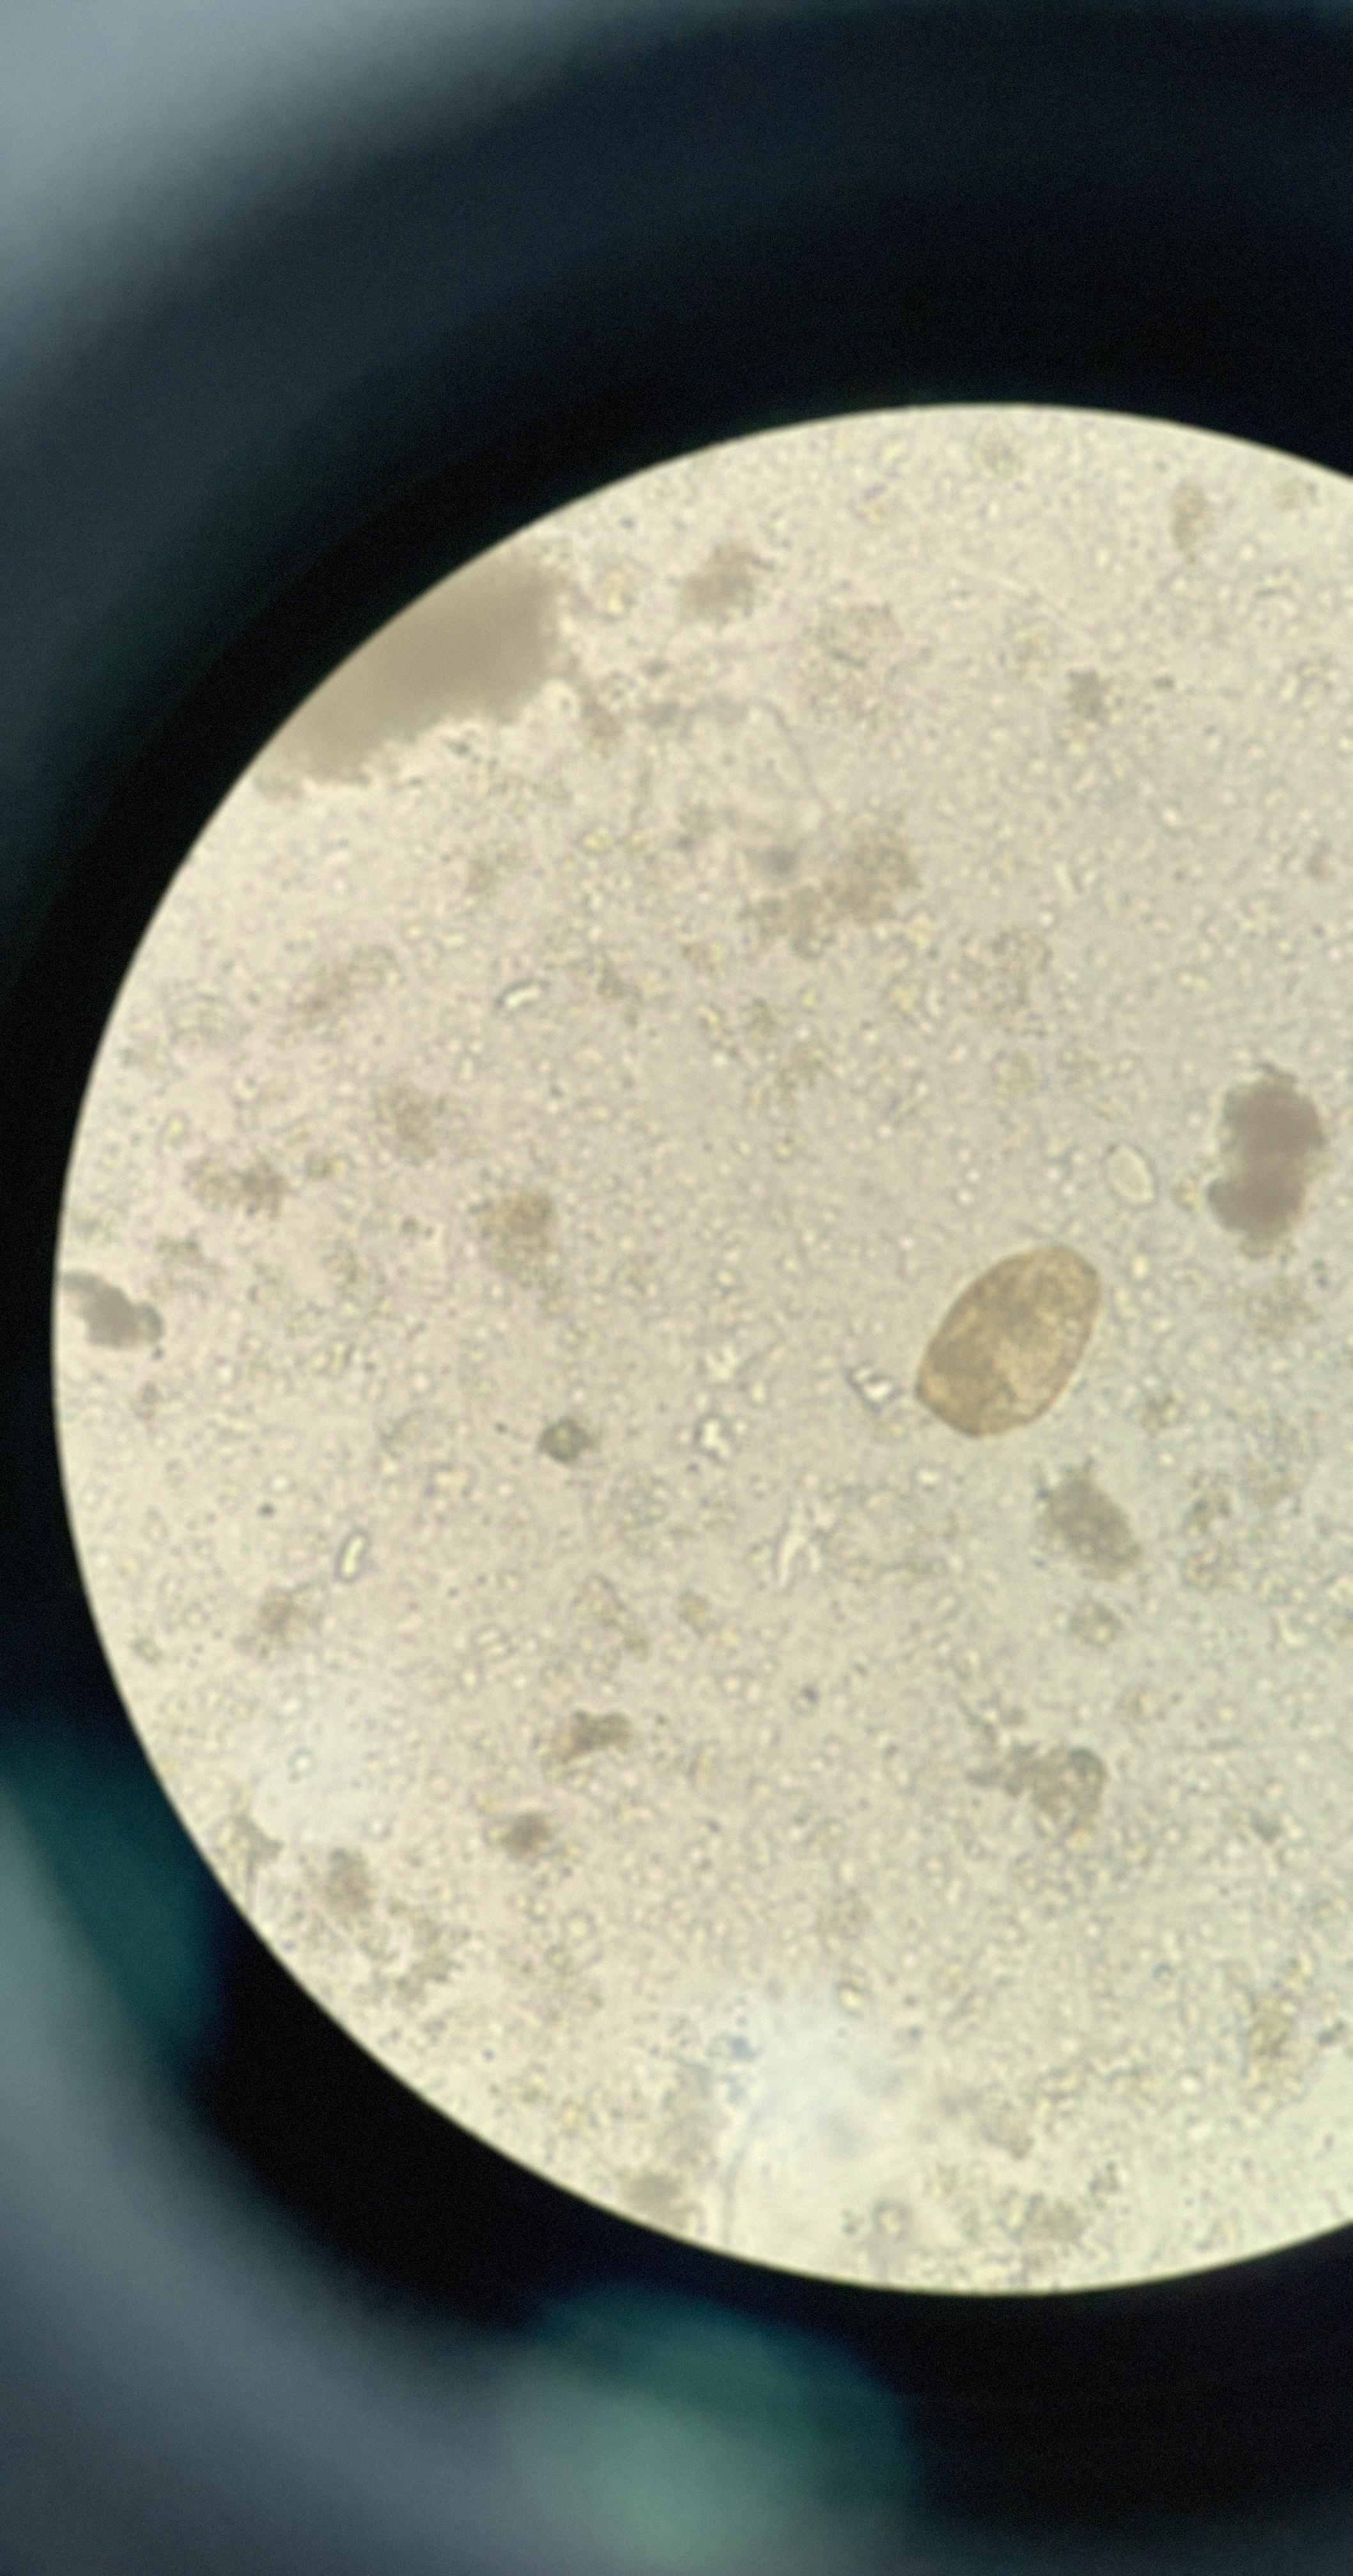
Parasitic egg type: Paragonimus spp